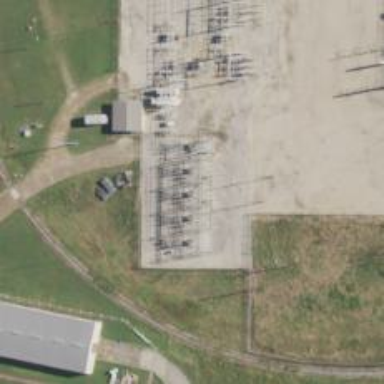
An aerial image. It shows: Switch used for power control.